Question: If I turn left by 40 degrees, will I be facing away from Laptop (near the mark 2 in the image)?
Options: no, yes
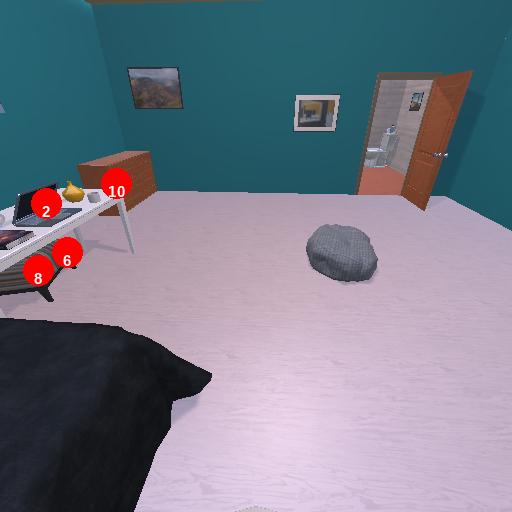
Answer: no